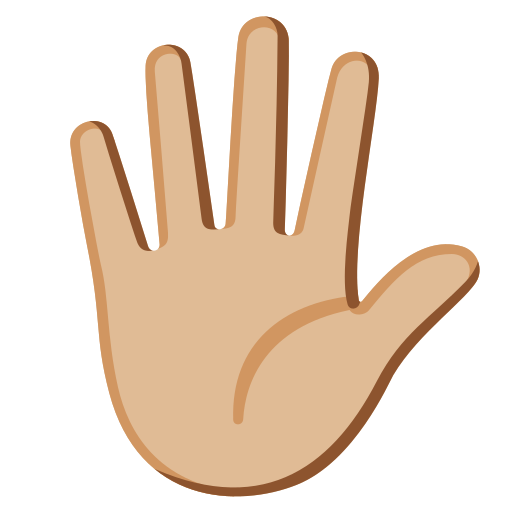
Emoji: 🖐🏼